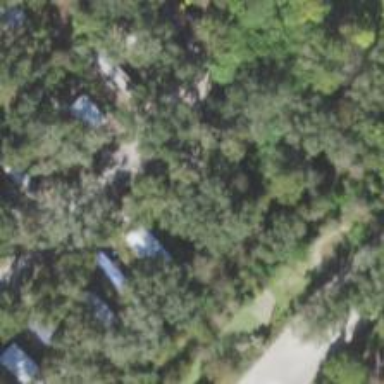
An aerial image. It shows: Residential area designated as trailer park.